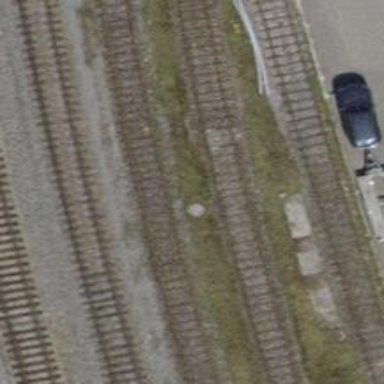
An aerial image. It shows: Railway yard with one track.